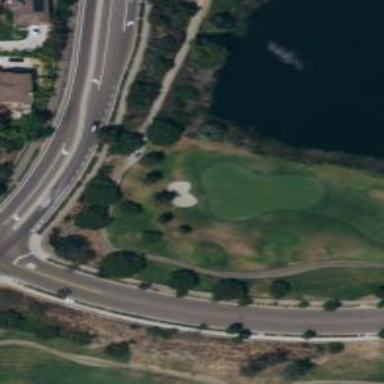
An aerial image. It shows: Golf hole.